Breast ultrasound image
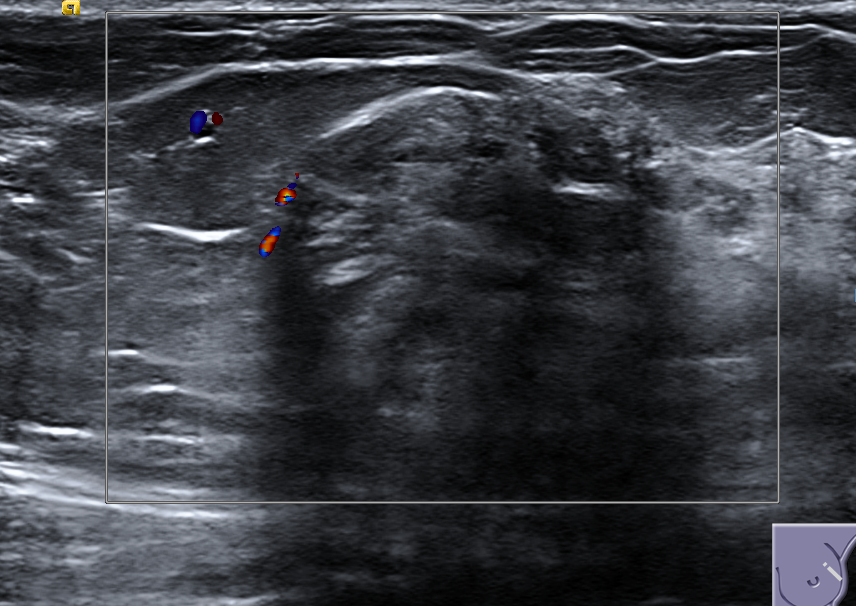
Diagnosis: benign